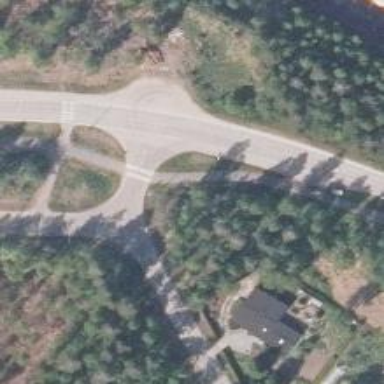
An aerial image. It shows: Road with "give way" sign.